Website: macys
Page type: customer-info-address
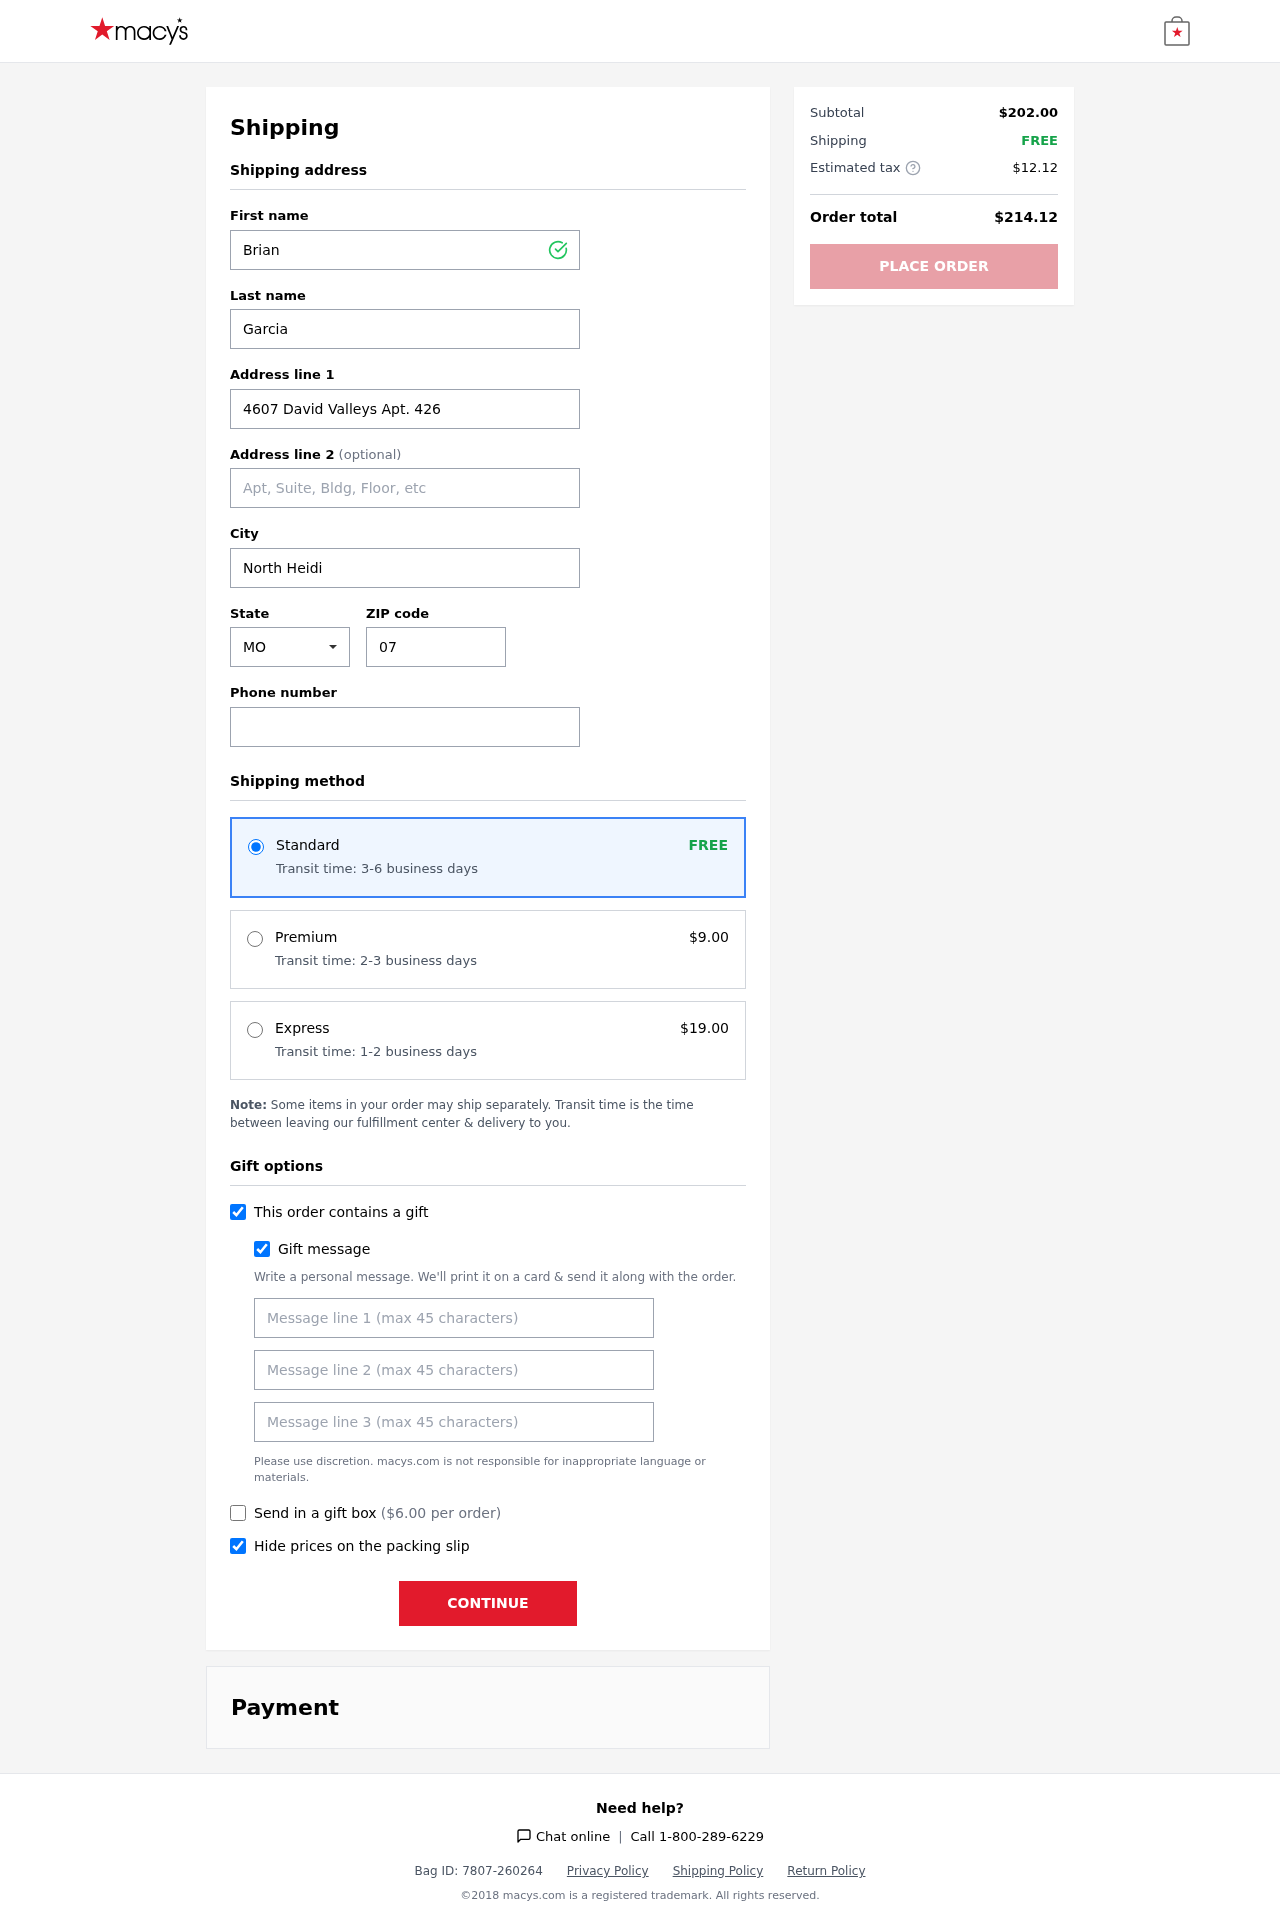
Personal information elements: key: PII_CITY
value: North Heidi
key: PII_FIRSTNAME
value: Brian
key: PII_GIFT_MESSAGE
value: Hey April, I saw these ankle boots and instantly thought of you—they're totally your style! I hope they add a little extra flair to your days. Enjoy every step!  Brian
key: PII_LASTNAME
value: Garcia
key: PII_PHONE
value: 3425612620
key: PII_POSTCODE
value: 07692
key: PII_STATE_ABBR
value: MO
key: PII_STREET
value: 4607 David Valleys Apt. 426
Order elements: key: ORDER_SHIPPING_STANDARD
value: FREE
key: ORDER_SHIPPING_STANDARD_TIME
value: Transit time: 3-6 business days
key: ORDER_SHIPPING_PREMIUM
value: $9.00
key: ORDER_SHIPPING_PREMIUM_TIME
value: Transit time: 2-3 business days
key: ORDER_SHIPPING_EXPRESS
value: $19.00
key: ORDER_SHIPPING_EXPRESS_TIME
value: Transit time: 1-2 business days
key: ORDER_GIFT_BOX_FEE
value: $6.00
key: ORDER_SUBTOTAL
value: $202.00
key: ORDER_SHIPPING_COST
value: FREE
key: ORDER_TAX
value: $12.12
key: ORDER_TOTAL
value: $214.12